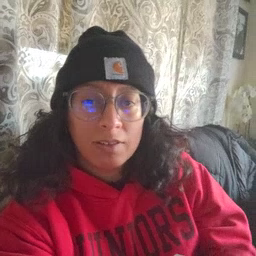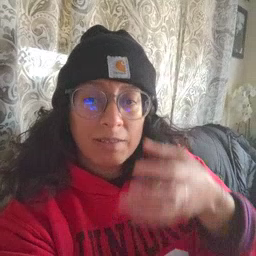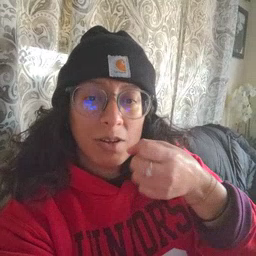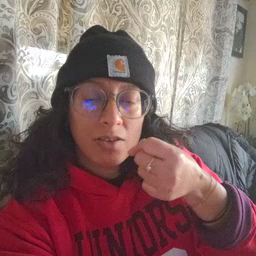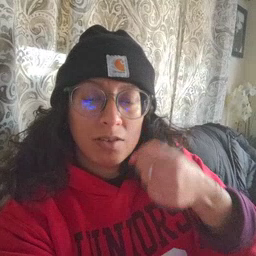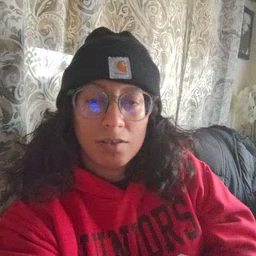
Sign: milk